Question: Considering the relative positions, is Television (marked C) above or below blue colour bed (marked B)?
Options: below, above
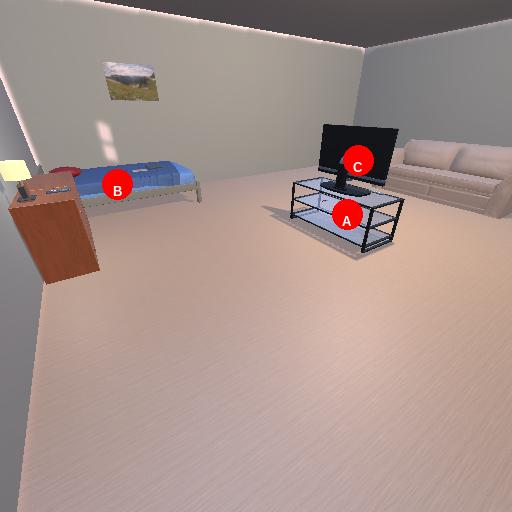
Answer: below